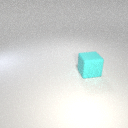
large cyan rubber cube